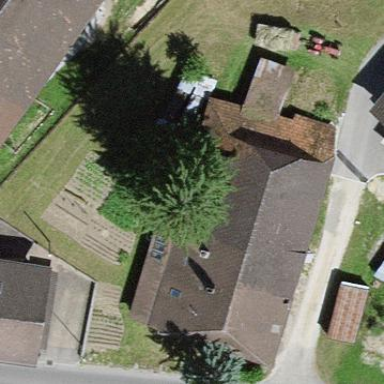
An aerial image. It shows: Farm building.